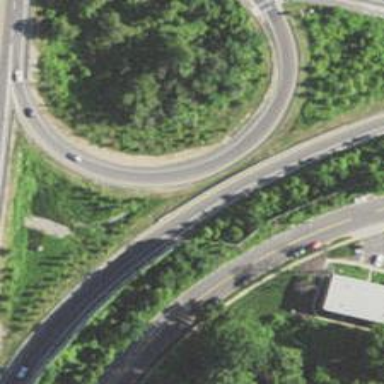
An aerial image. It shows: Asphalt motorway link.